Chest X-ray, PA view. Patient: 21 years old, sex M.
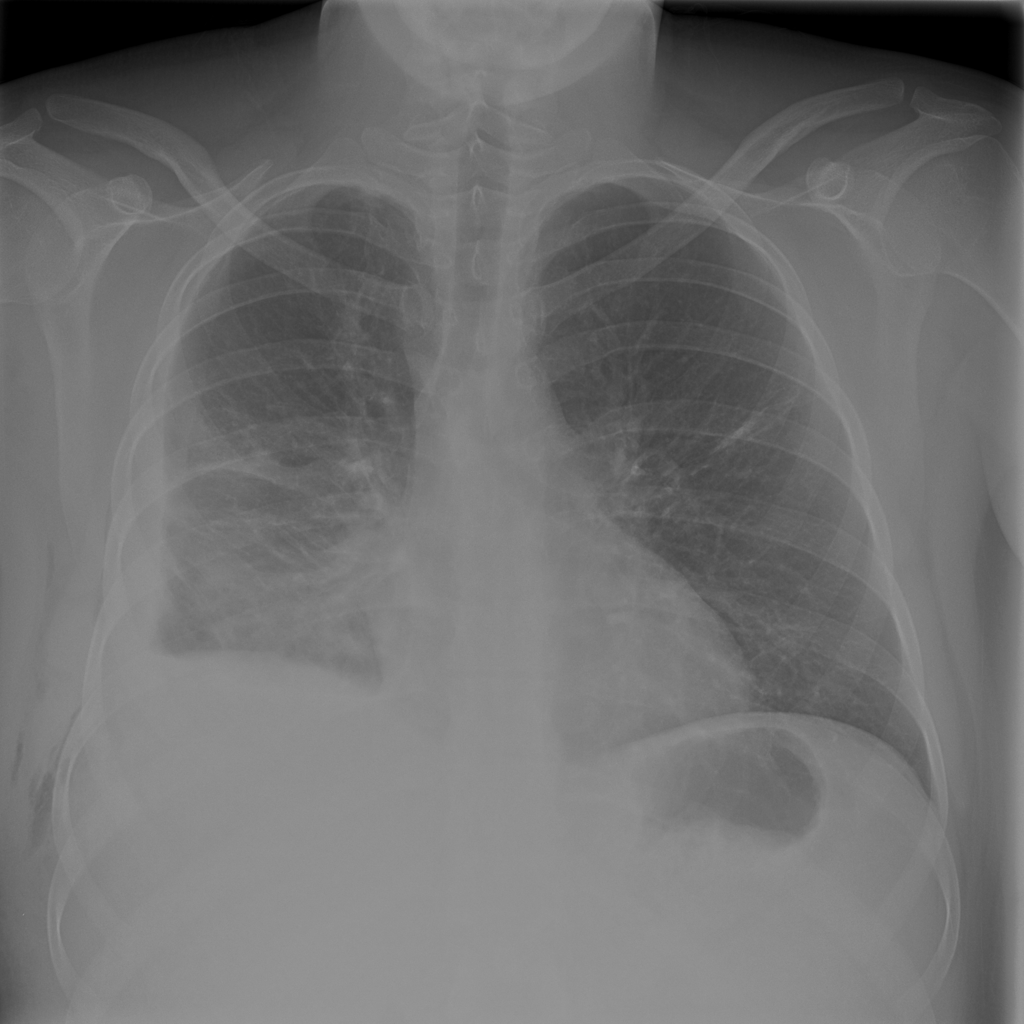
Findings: Atelectasis